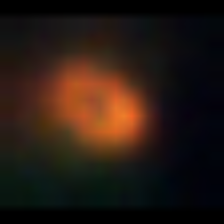
Taxon: NanoPlankton
Group: Other